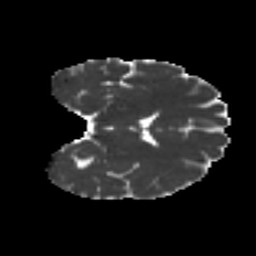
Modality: MD
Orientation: coronal
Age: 44
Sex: male
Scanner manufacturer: ge
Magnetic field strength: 3 T
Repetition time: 7.8 s
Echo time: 0.0613 s